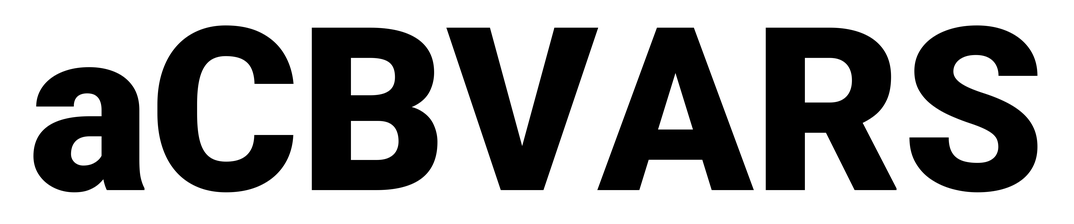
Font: Roboto_Black